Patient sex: F
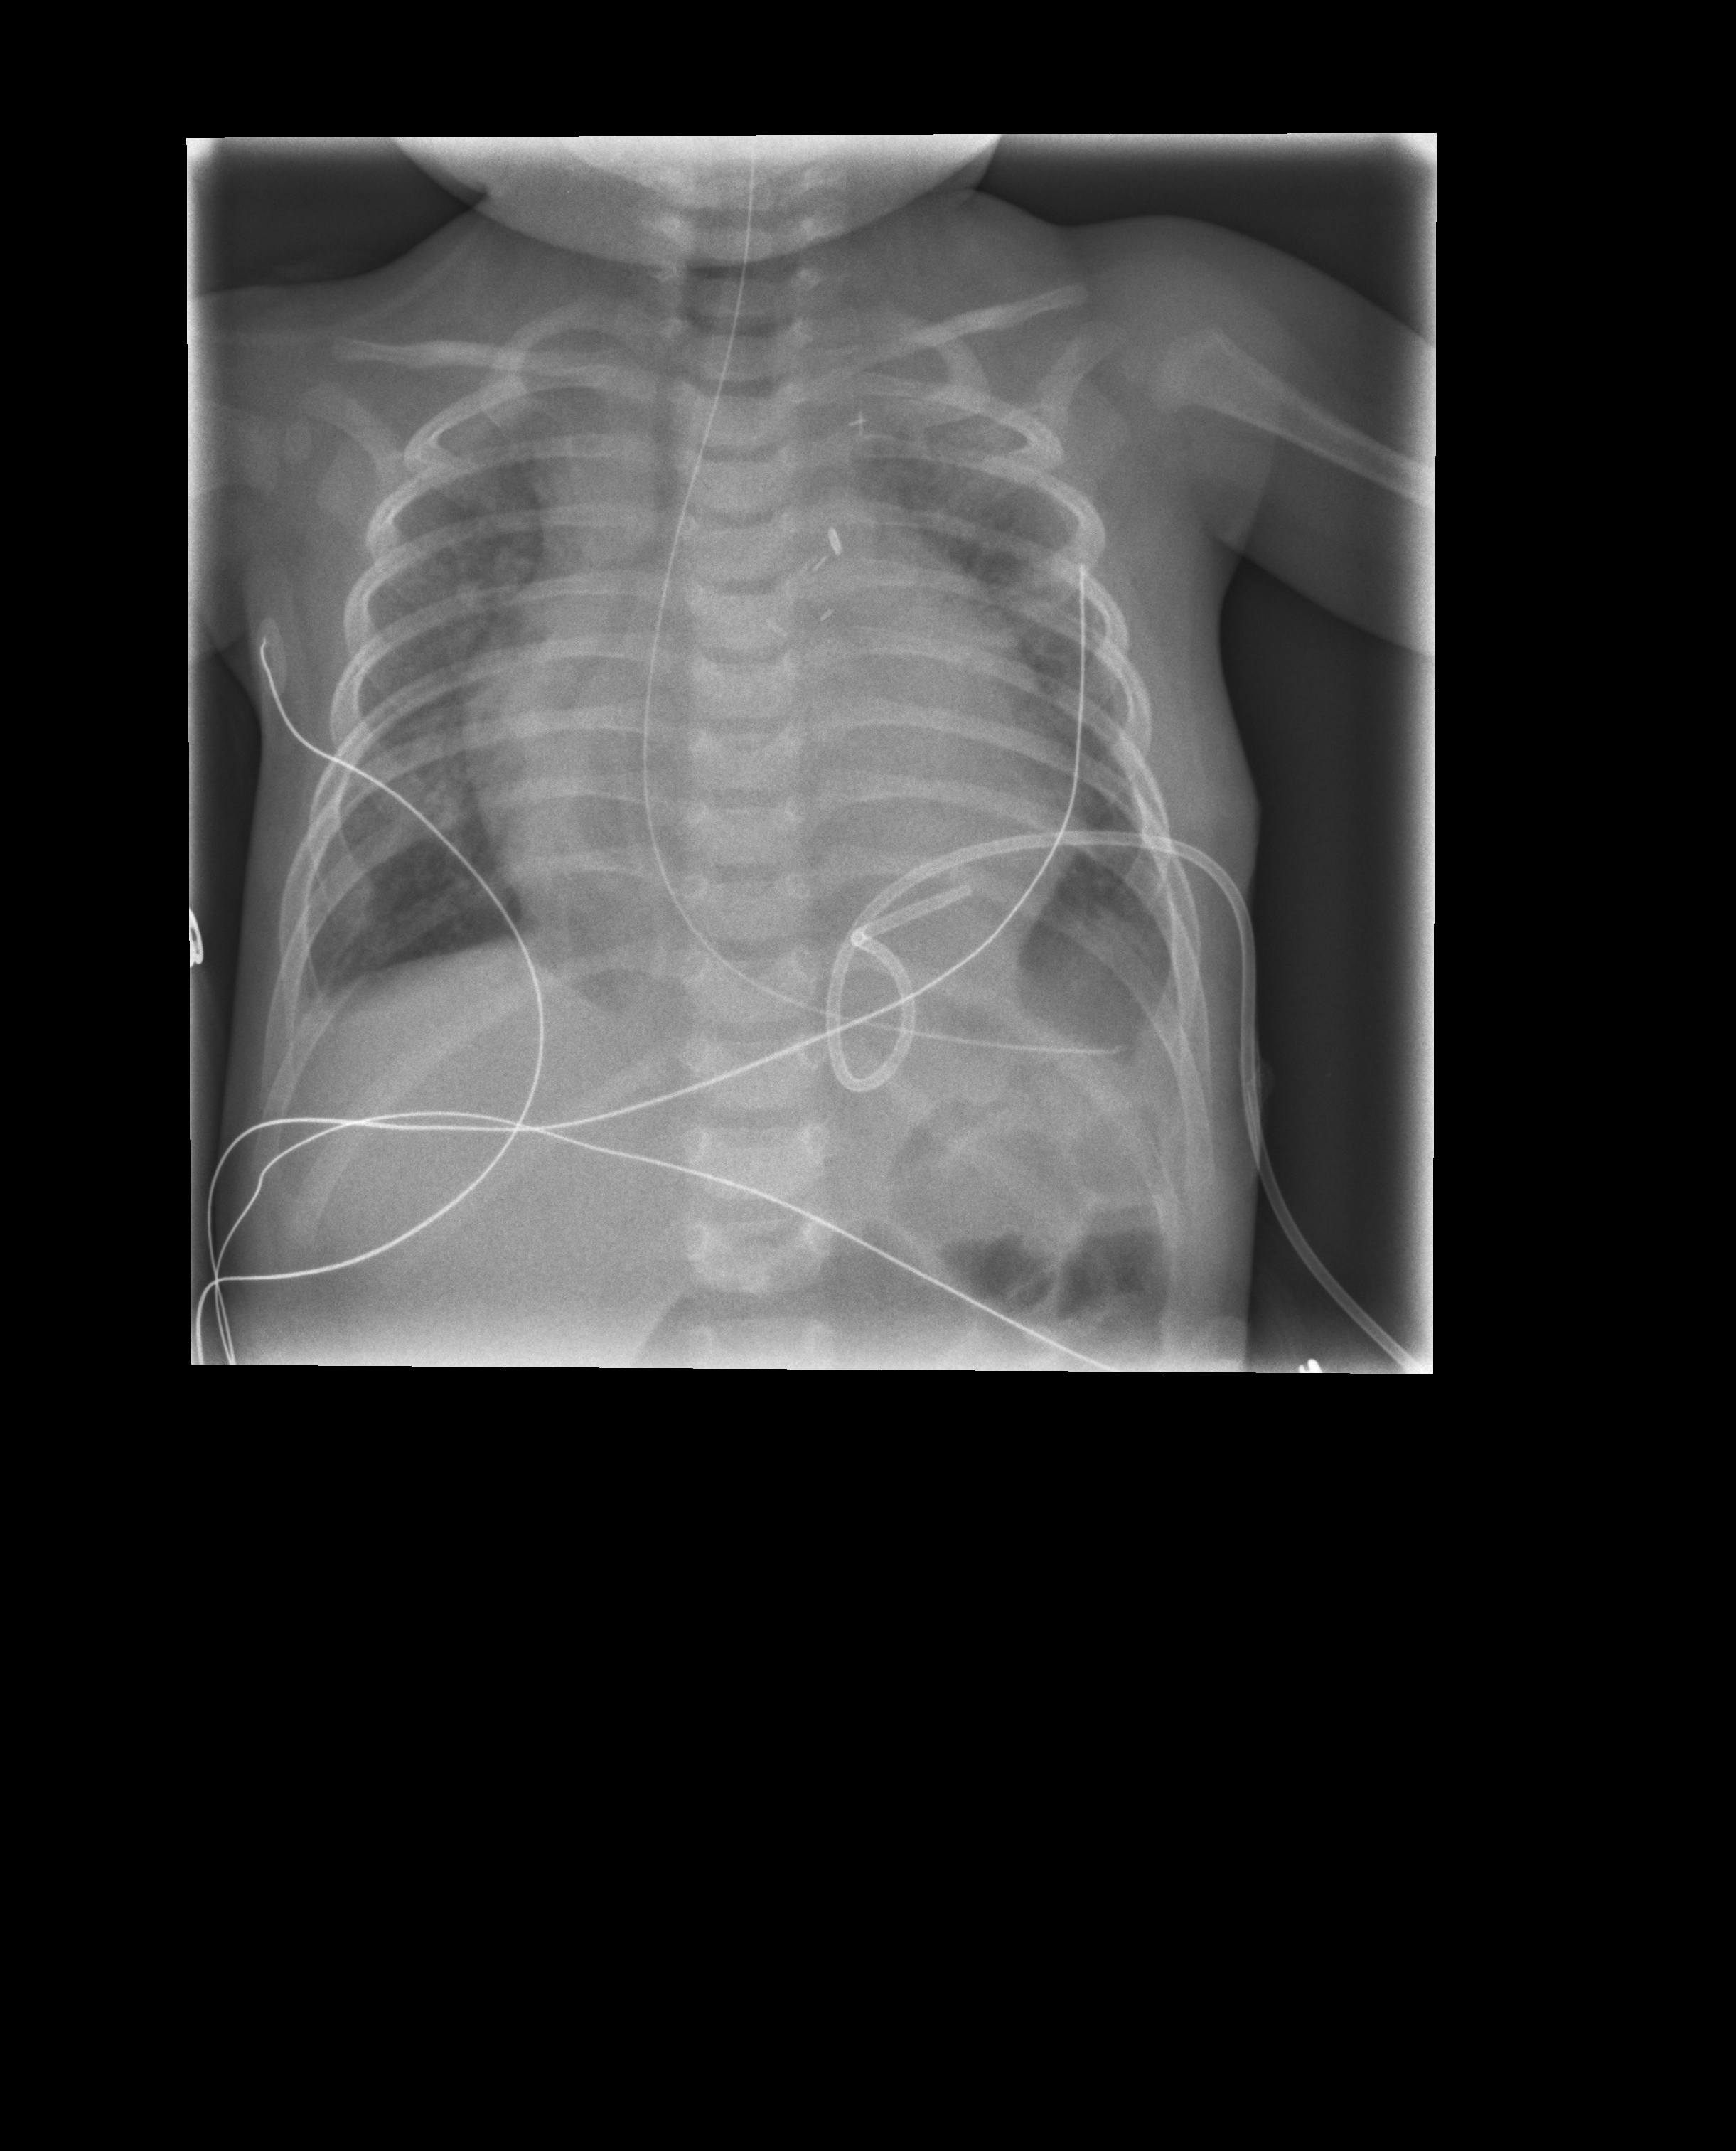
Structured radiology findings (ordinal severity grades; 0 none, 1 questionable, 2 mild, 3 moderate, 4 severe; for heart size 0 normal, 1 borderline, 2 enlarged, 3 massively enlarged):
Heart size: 2
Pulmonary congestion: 0
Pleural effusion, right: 0
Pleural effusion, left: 0
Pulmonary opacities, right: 2
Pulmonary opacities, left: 2
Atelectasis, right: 2
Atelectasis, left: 2